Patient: sex F, age 65
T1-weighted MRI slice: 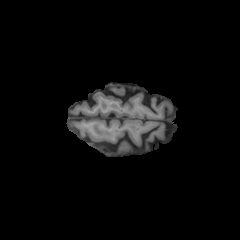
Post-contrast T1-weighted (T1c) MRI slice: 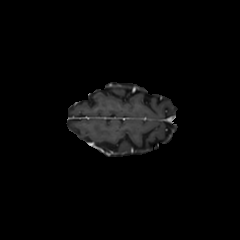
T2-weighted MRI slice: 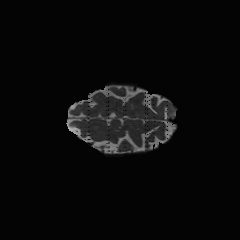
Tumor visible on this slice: no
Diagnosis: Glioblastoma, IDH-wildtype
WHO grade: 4